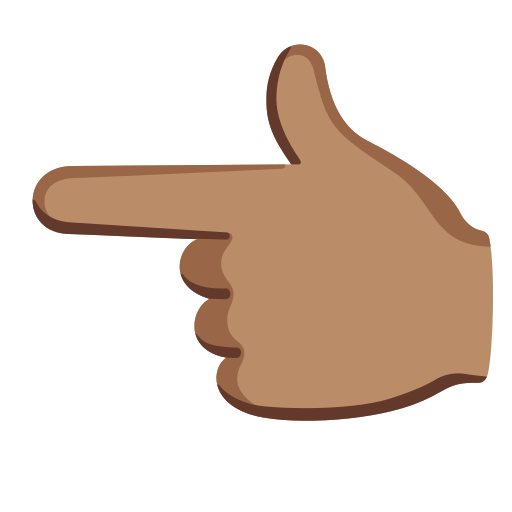
Emoji: 👈🏽